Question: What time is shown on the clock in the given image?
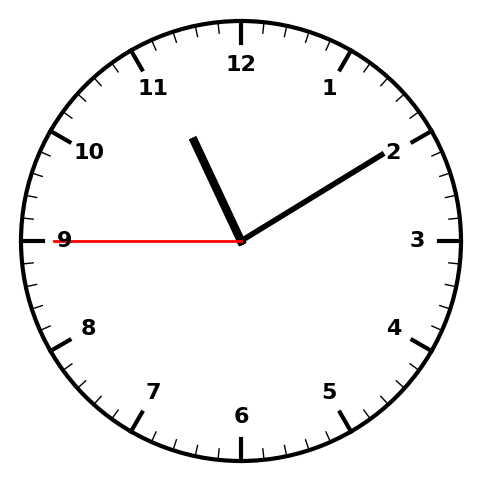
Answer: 11:09:45